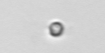
Label: nanoplankton_mix